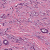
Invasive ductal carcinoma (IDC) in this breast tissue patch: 1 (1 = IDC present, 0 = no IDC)